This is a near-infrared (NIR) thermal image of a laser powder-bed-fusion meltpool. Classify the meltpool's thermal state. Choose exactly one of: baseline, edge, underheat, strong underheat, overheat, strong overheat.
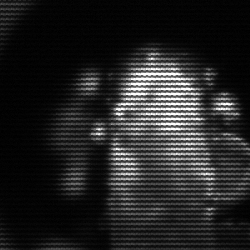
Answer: strong underheat